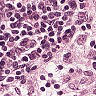
Metastatic tissue present: no